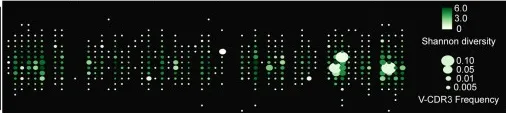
Hyperplastic T cells in inguinal lymph node turned out to be expanded CAR-T cells. (E) TCRB V-gene usage and Shannon Diversity for peripheral blood cells (68 days post CAR-T cells infusion) and premanufactured leukapheresis sample were detected by immune repertoire assay.
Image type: pathology (fish)